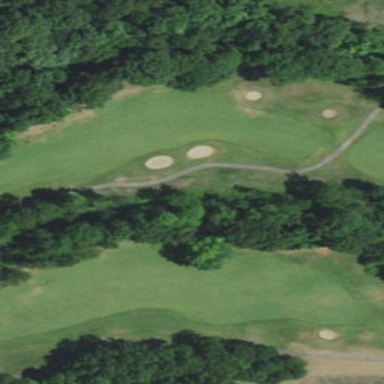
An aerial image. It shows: Grassy area designated as golf fairway.